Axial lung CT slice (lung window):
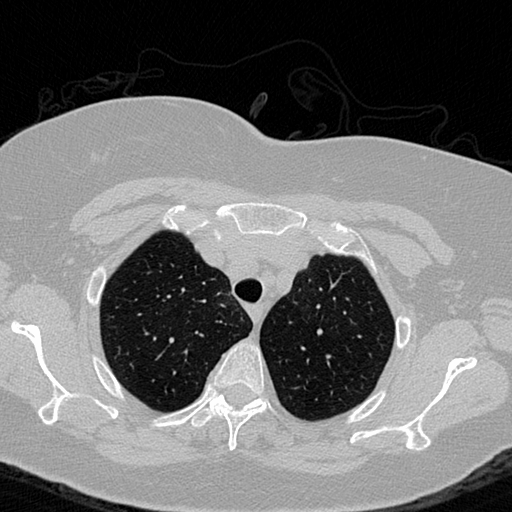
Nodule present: no